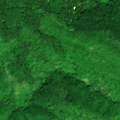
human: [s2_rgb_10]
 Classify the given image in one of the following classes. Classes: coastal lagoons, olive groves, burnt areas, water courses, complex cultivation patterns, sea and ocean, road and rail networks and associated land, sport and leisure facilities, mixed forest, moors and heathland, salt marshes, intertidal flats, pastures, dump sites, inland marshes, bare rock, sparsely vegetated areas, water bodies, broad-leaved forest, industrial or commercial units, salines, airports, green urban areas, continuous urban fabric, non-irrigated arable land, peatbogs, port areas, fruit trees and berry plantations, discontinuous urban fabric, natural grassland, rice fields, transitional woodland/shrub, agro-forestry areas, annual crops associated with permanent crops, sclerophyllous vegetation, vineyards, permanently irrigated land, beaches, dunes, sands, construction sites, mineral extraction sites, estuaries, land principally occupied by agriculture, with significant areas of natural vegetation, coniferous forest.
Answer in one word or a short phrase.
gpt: broad-leaved forest, transitional woodland/shrub